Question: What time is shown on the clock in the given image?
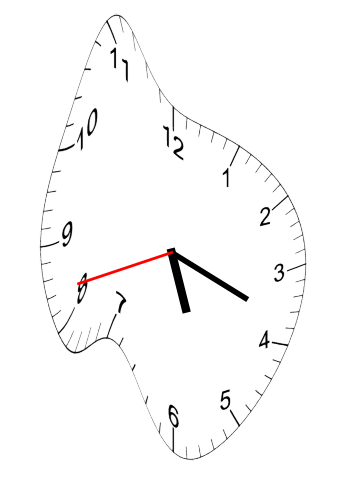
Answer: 05:18:42